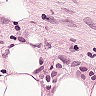
Metastatic tissue present: yes